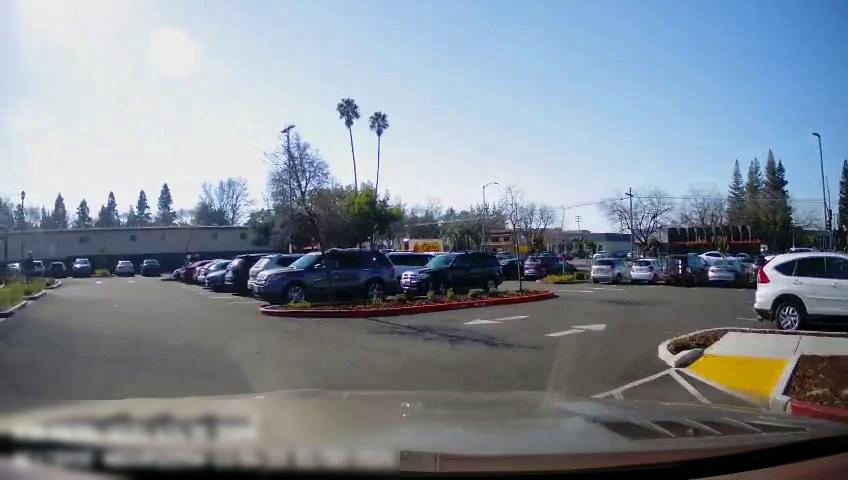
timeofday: Day
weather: Sunny
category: Drivable Space
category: Vehicles | SUV
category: Vehicles | SUV
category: Vehicles | Car
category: Vehicles | Car
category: Vehicles | Car
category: Vehicles | SUV
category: Vehicles | Car
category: Vehicles | Car
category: Vehicles | SUV
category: Vehicles | SUV
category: Vehicles | SUV
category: Vehicles | SUV
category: Vehicles | SUV
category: Vehicles | Car
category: Vehicles | Car
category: Vehicles | Car
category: Vehicles | Car
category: Vehicles | Car
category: Vehicles | SUV
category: Vehicles | Car
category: Vehicles | Car
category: Vehicles | SUV
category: Vehicles | Car
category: Vehicles | SUV